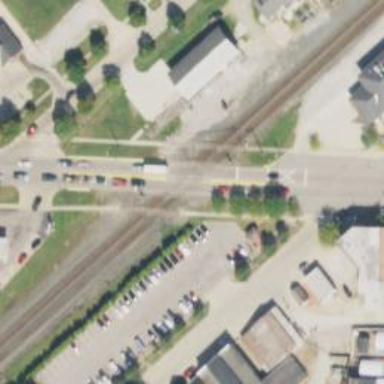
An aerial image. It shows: Level crossing at the railway with full barrier.